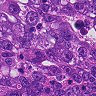
Metastatic tissue present: yes